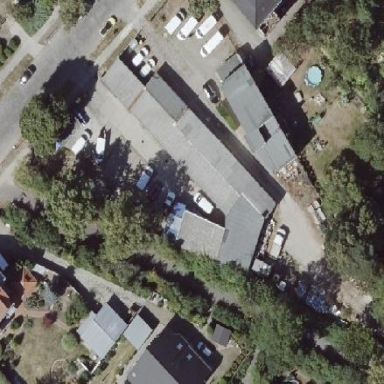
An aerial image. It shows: Commercial area.